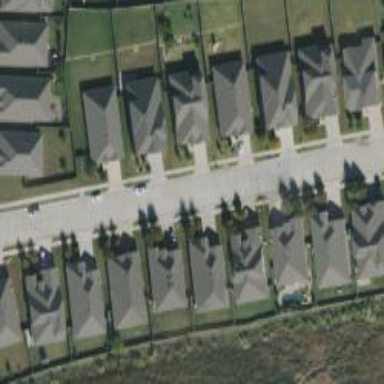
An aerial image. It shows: Residential road.